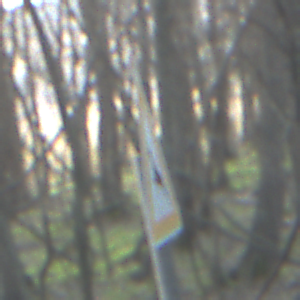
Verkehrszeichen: WildwechselRechts
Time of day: SunriseSunset
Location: Outdoor (Nature)
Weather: Clear
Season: Winter
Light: Natural